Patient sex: M
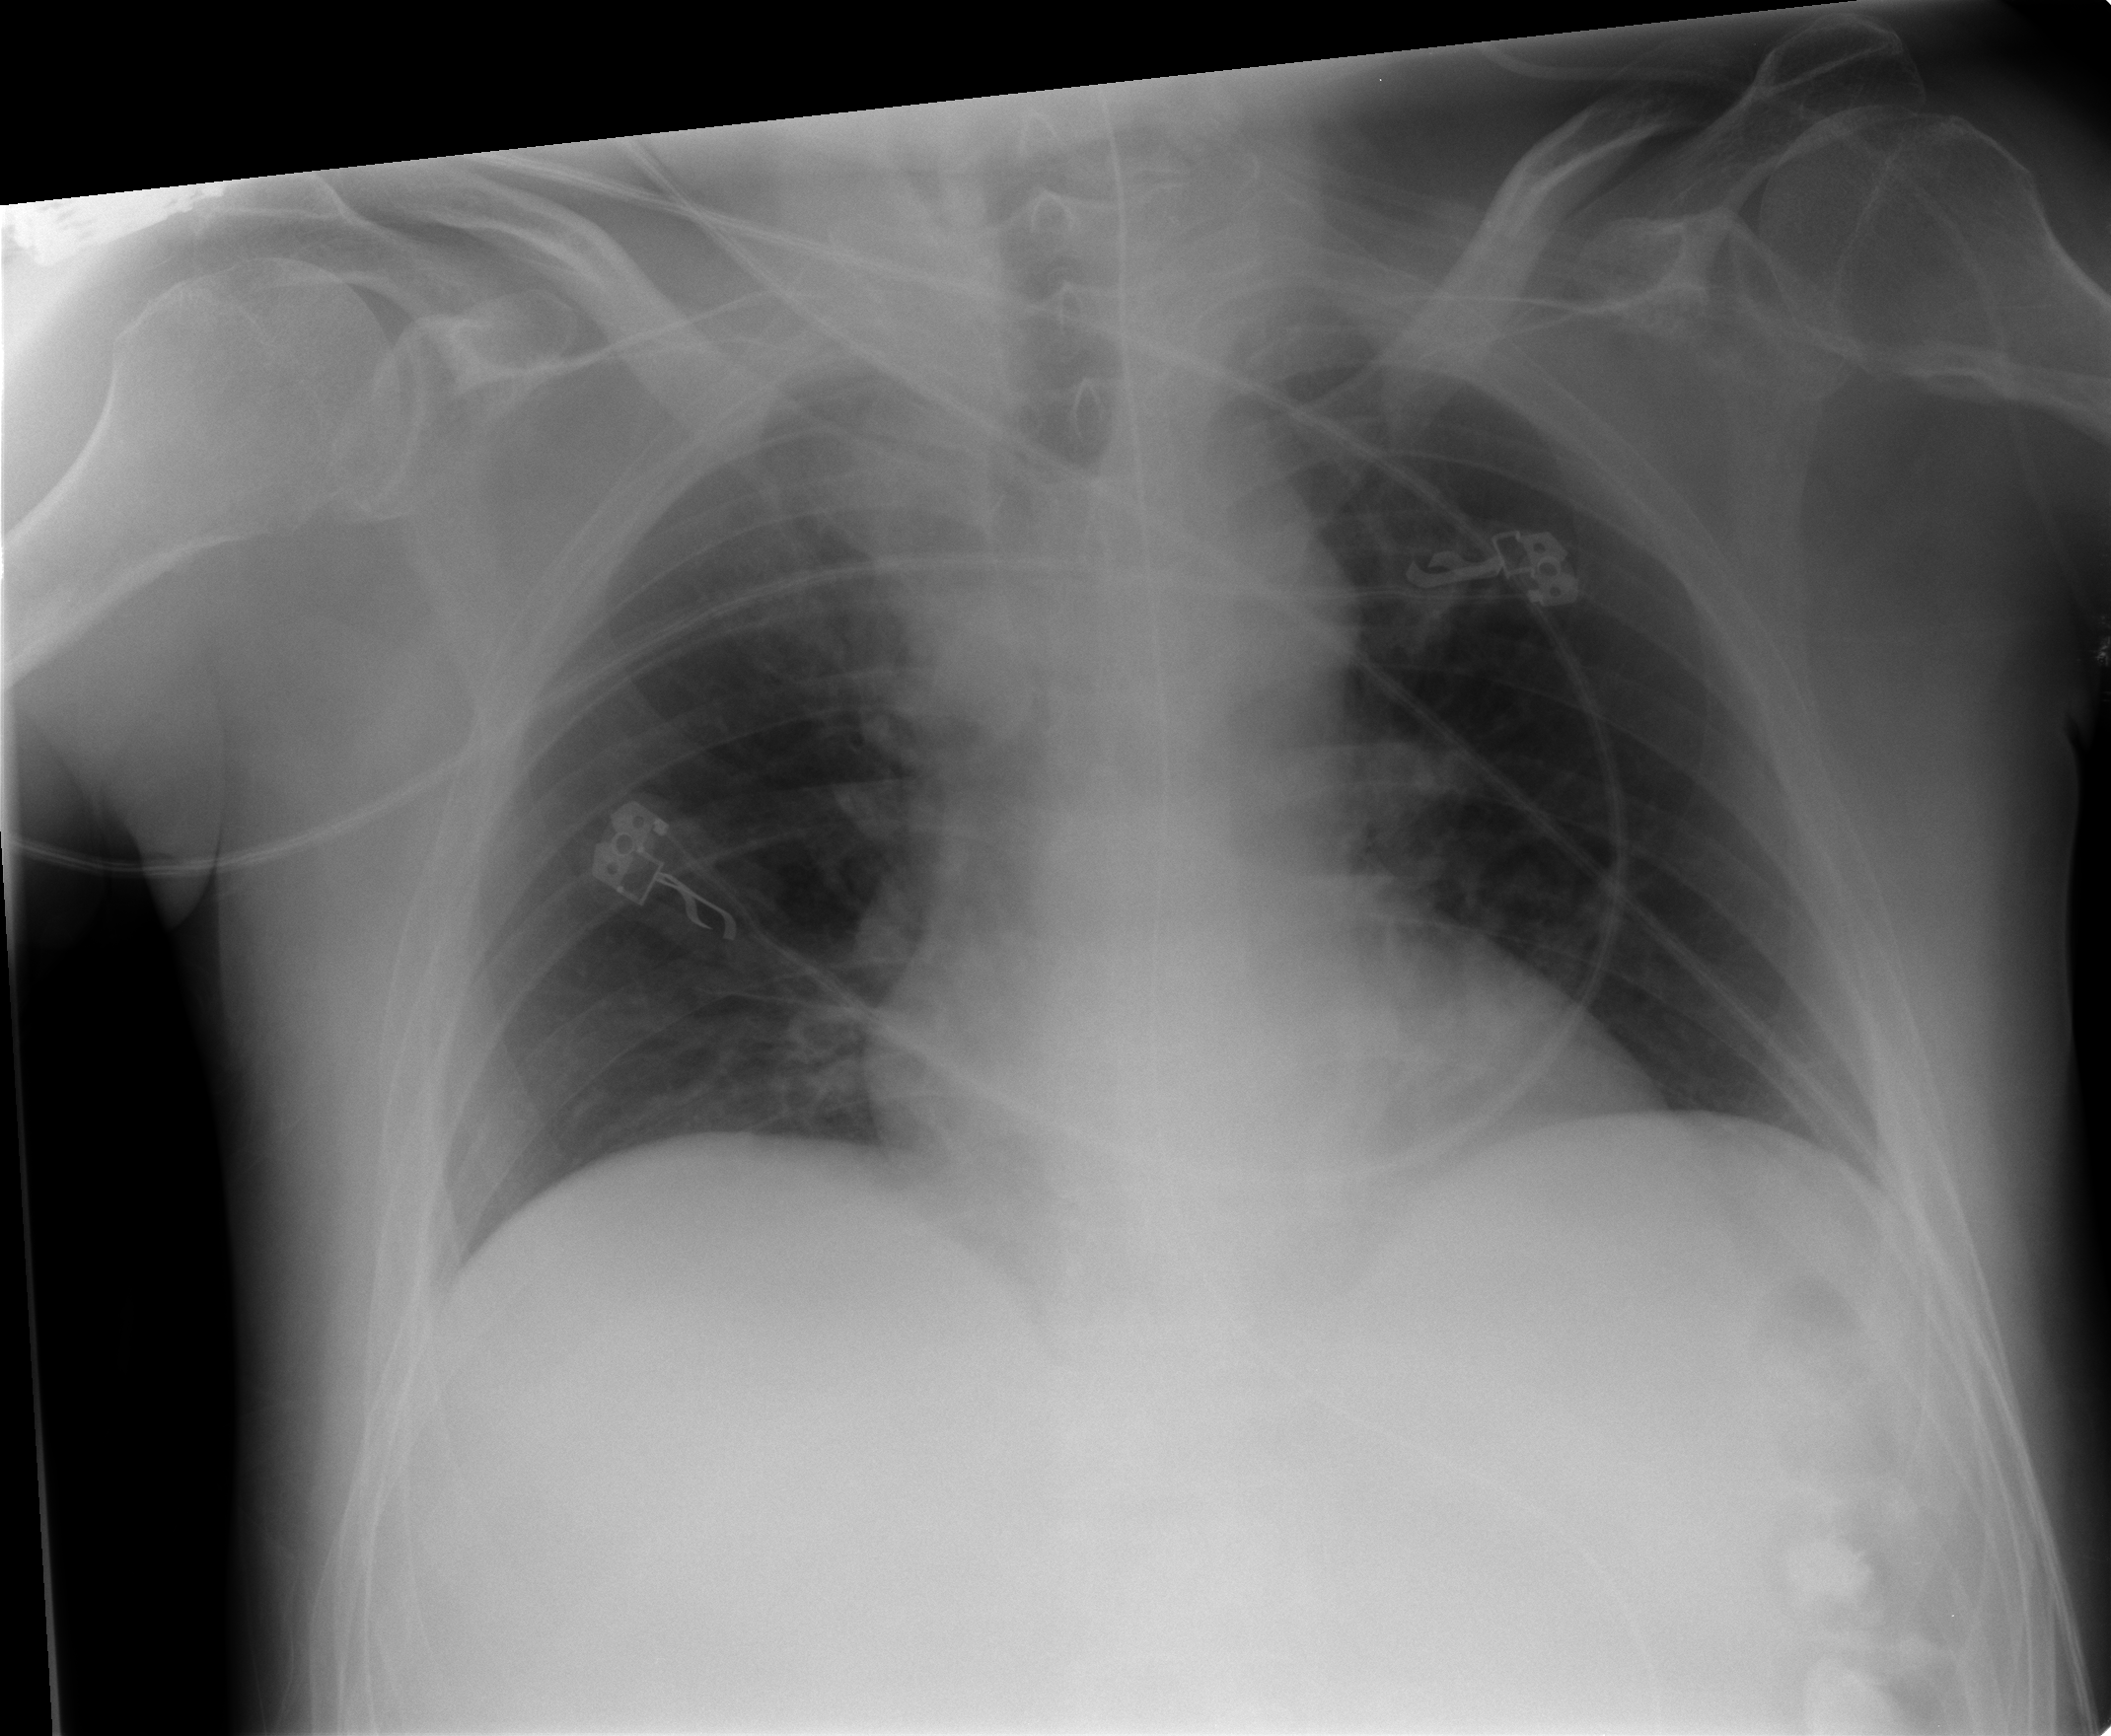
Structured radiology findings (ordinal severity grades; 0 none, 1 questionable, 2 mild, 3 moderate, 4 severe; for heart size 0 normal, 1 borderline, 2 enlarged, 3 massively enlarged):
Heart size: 0
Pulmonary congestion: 0
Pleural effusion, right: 0
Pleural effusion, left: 0
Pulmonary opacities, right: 1
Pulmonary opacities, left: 0
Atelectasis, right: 2
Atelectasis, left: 0